Question: What is the reading of the measurement in the image?
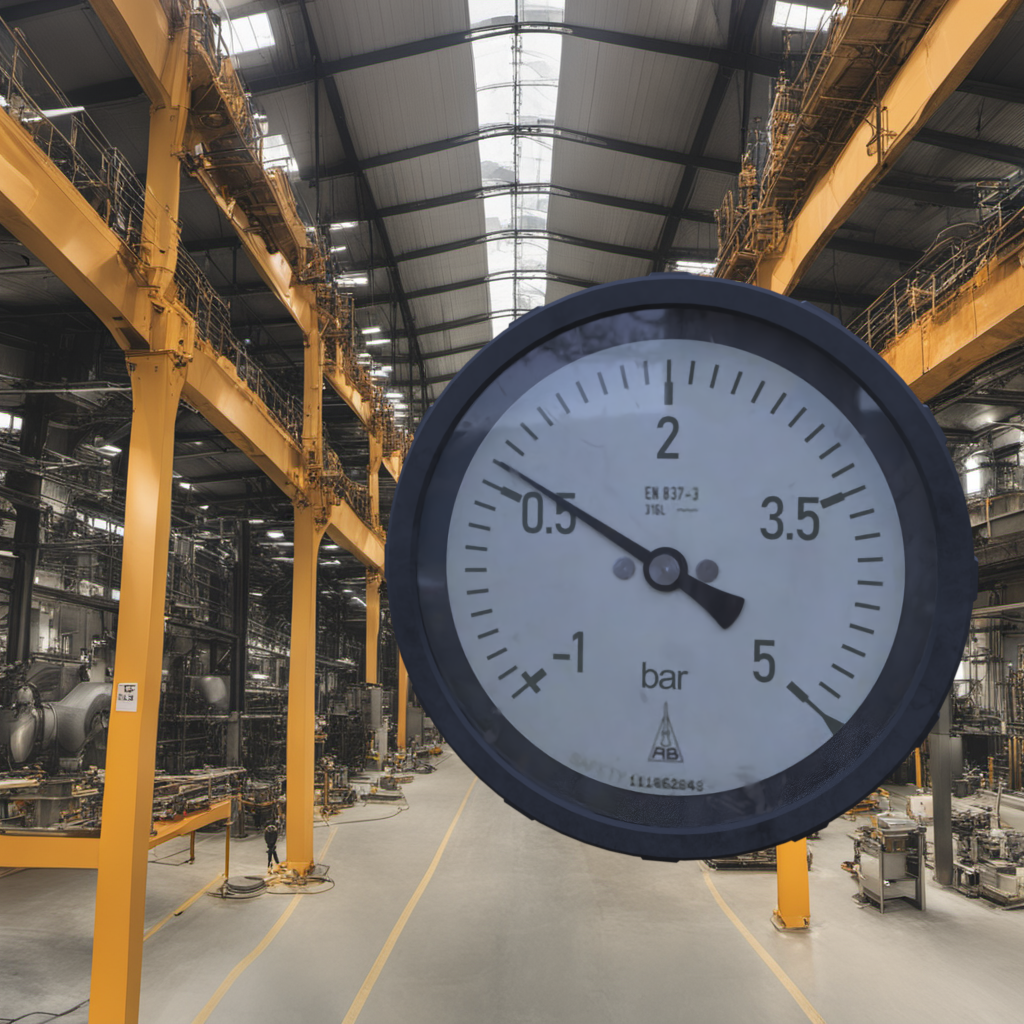
Answer: The result is 0.65
Question: What is the range of the measurement shown in the image?
Answer: The range is from -1 to 5
Question: What is the minimum and maximum value range of the measurement in the image?
Answer: The minimum value is -1 and the maximum value is 5